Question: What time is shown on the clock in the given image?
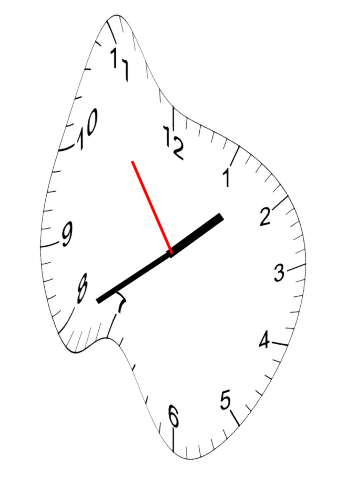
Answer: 01:39:54